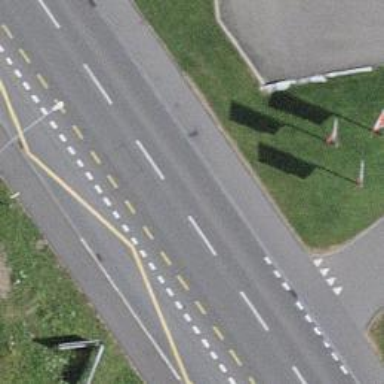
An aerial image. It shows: Bus stop with designated stop position for public transport.